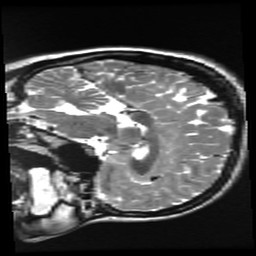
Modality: T2w
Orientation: sagittal
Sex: female
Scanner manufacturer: ge
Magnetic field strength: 3 T
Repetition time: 5 s
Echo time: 0.1015 s